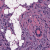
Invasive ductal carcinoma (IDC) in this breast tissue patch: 1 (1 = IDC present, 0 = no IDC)